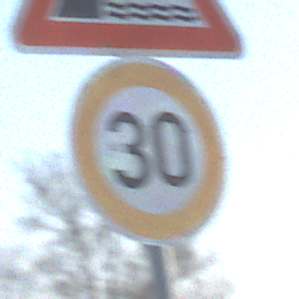
Verkehrszeichen: Geschwindigkeit30
Zusatzzeichen oben: Ufer
Umgebung: Outdoor, Suburban
Tageszeit: SunriseSunset
Wetter: PartlyCloudy
Licht: Natural
Jahreszeit: Winter
Kontrast: MediumContrast